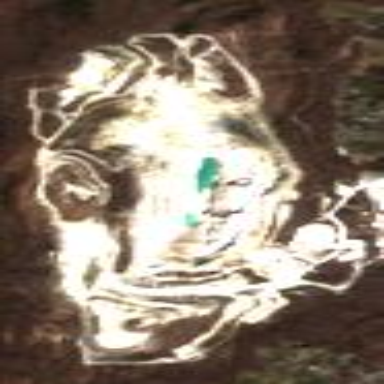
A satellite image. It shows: Quarry area.